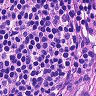
Metastatic tissue present: no